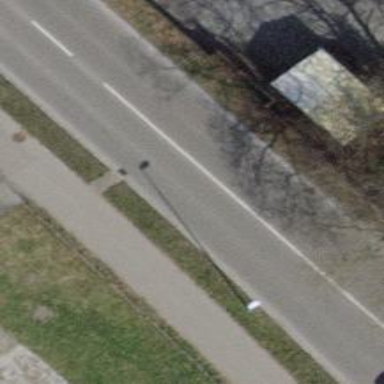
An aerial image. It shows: Secondary road with asphalt surface and separate sidewalk.